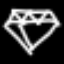
Label: diamond